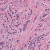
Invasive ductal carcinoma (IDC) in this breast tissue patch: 1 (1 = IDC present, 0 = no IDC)